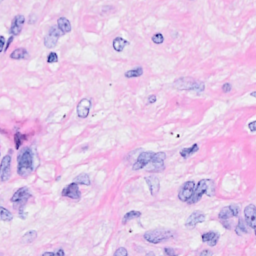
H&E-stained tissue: Breast